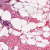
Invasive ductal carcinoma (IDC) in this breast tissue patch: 1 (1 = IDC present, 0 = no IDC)